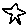
Label: star